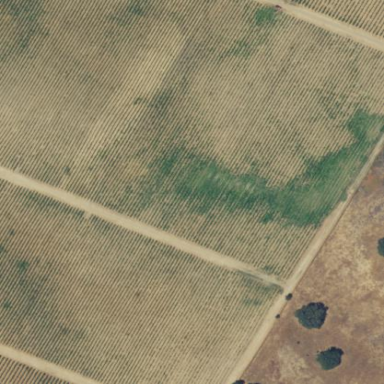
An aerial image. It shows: Vineyard with wine grapes as the main crop.